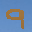
Label: 9